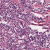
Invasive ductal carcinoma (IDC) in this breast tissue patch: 1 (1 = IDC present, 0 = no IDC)